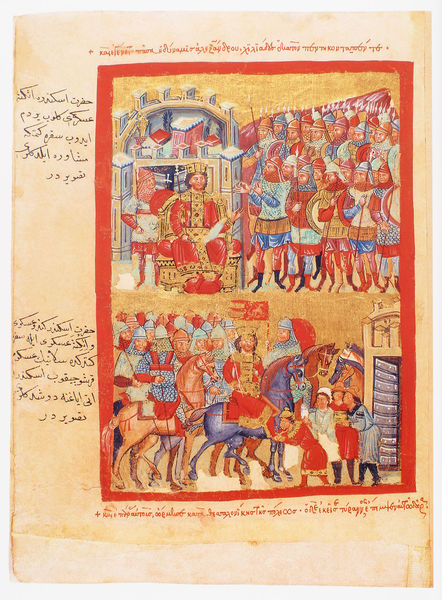
Titel: Der griechische Alexanderroman
Institution: Venedig, Hellenic Institute Codex Gr. 5
Schlagwörter: blau, gelb, menschen, stadt, braun, männer, schwarz, stuhl, rot, rahmen, steine, gold, krone, pferd, reiter, schrift, fahne, mauer, rand, krieg, könig, lanze, soldaten, thron, schriftzeichen, tor, schild, buch, burg, festung, waffen, helm, stiefel, herrscher, frieden, ritter, rüstung, helme, arabisch, griechisch, krieger, stadtmauer, lanzen, speer, speere, legende, schilde, buchmalerei, kettenhemd, soldaten#, kahne